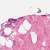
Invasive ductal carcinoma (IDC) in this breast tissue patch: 0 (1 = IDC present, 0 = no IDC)